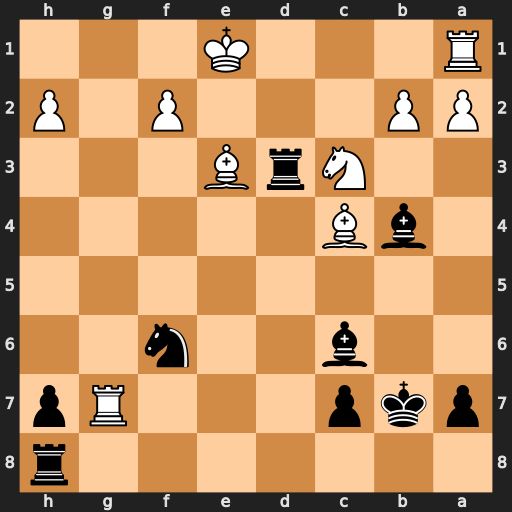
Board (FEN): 7r/pkp3Rp/2b2n2/8/1bB5/2NrB3/PP3P1P/R3K3
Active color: b
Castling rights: Q
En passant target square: -
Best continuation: Rxc3 bxc3 Bxc3+ Ke2 Bxa1